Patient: sex M, age 37
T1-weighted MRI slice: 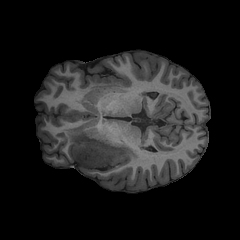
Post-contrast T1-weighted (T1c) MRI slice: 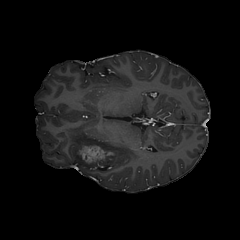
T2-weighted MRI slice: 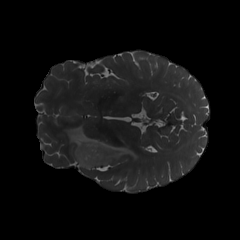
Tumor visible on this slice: yes
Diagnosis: Astrocytoma, IDH-mutant
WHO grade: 4